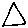
Label: triangle